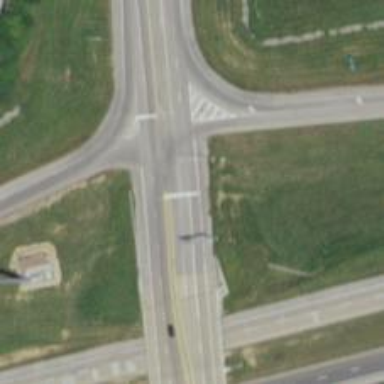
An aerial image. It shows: Road with stop sign.